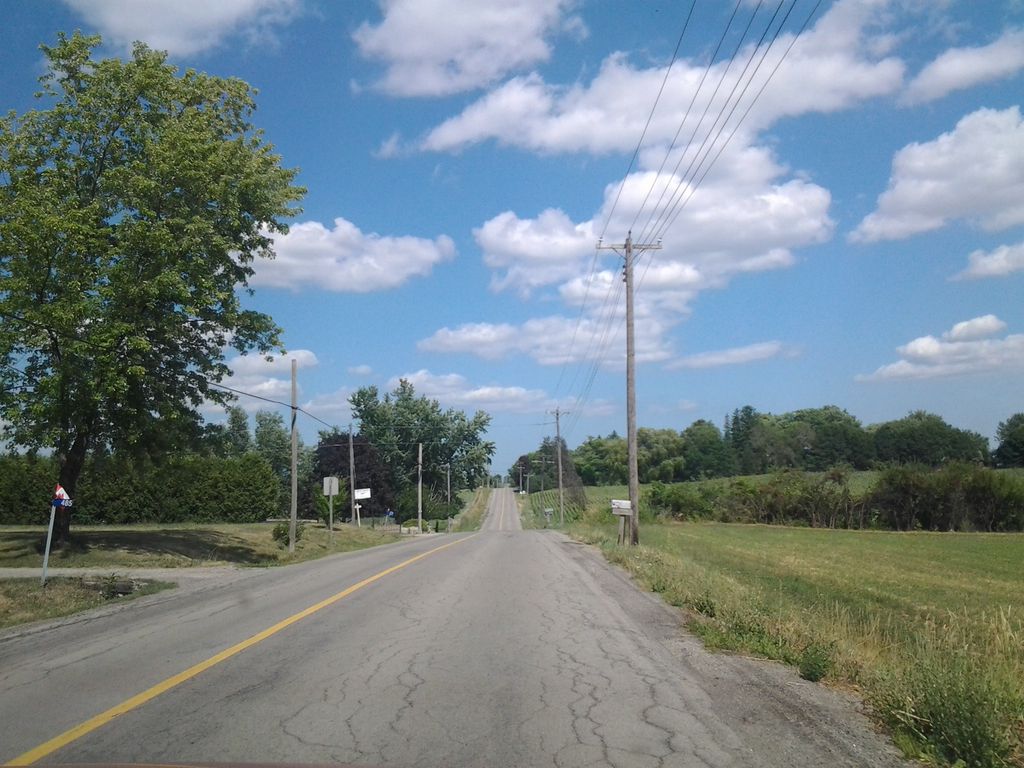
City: hamilton